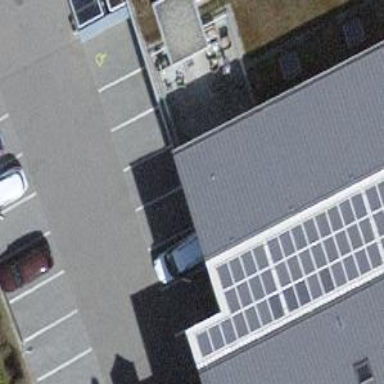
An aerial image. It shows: Solar power generator using photovoltaic method with solar photovoltaic panel types.